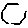
Label: hexagon